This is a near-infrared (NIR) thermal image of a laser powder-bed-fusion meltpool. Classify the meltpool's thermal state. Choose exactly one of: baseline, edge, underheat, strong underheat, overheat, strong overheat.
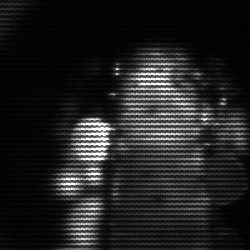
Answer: strong underheat